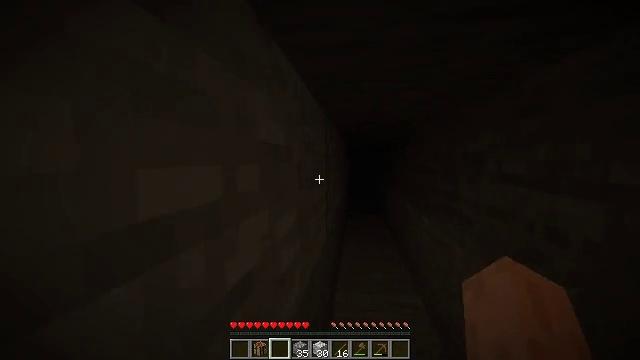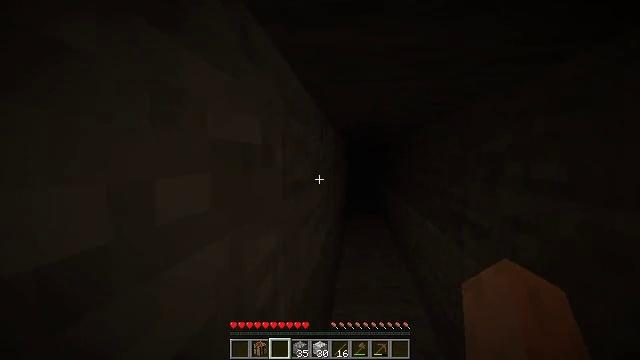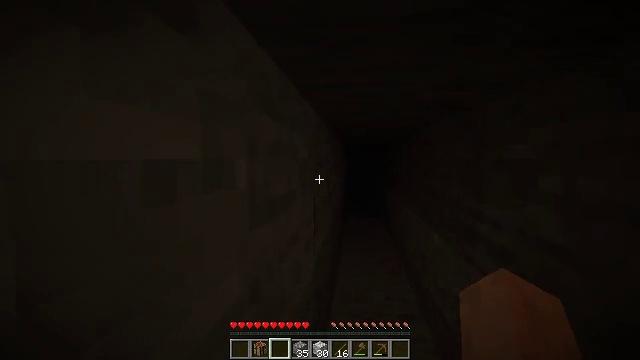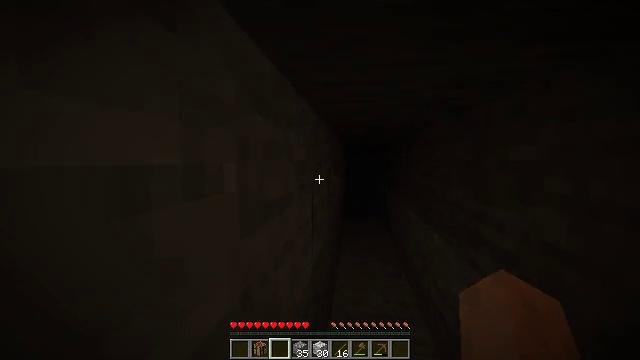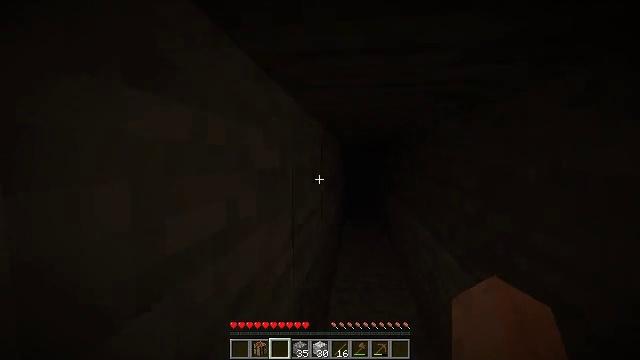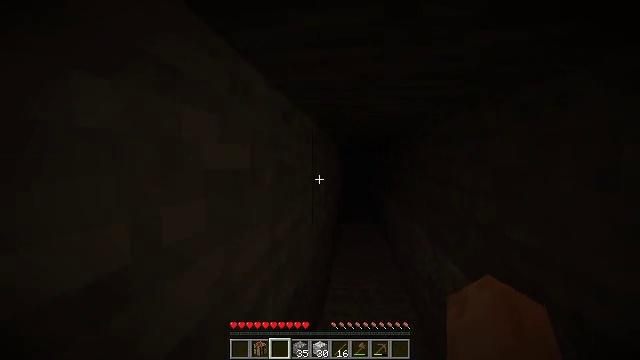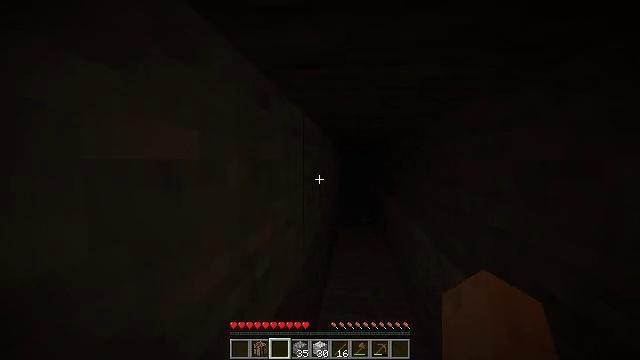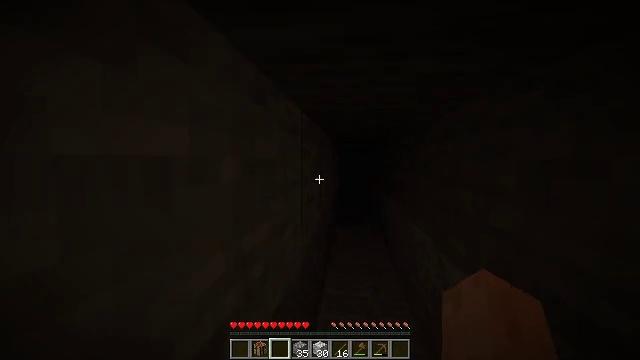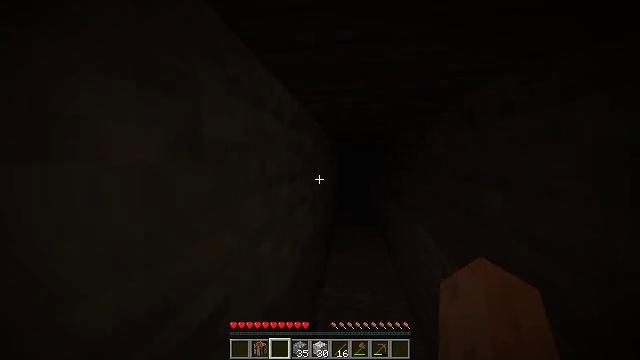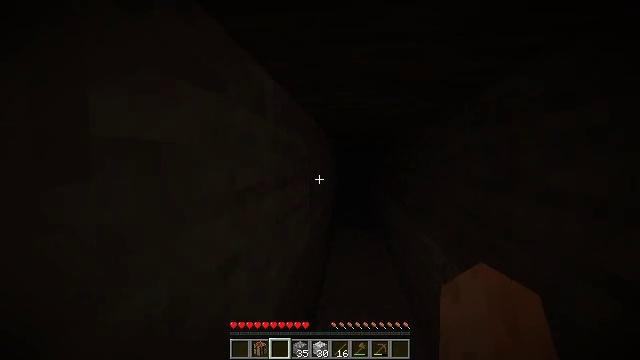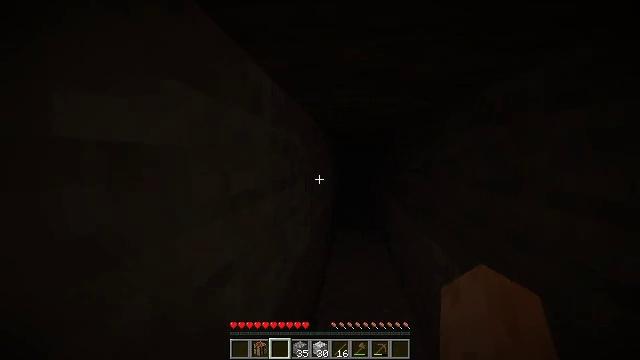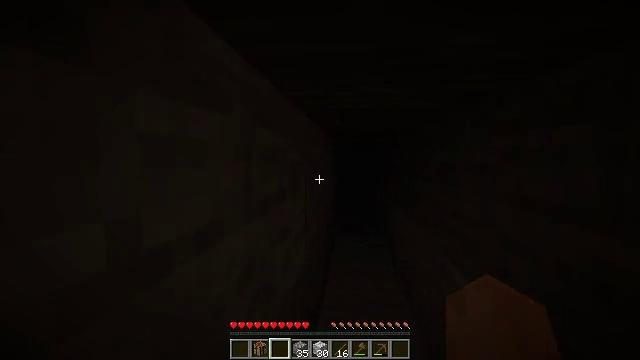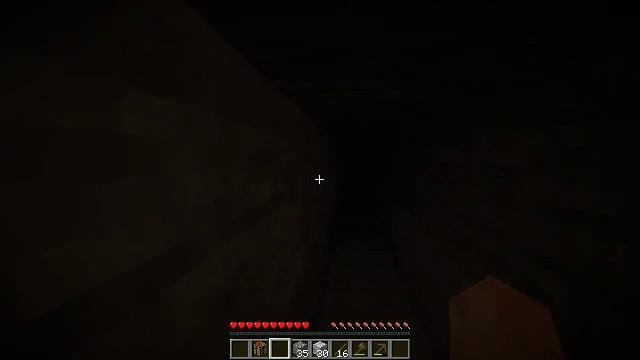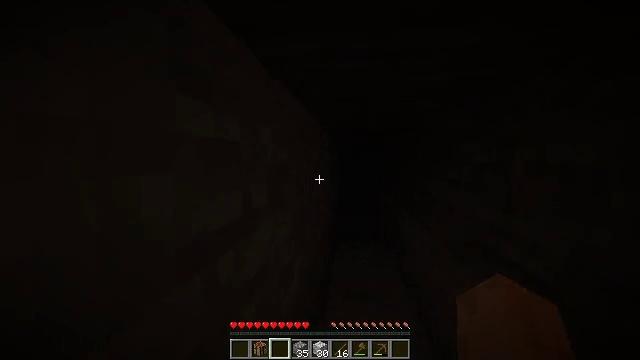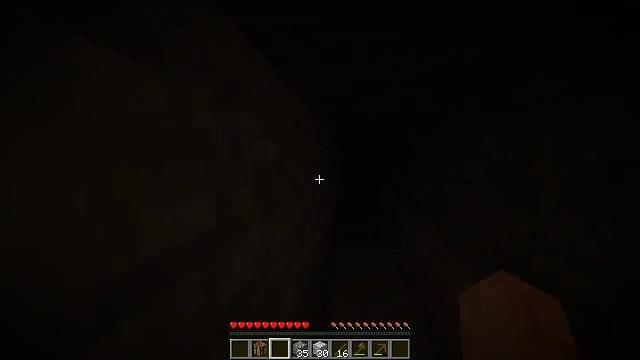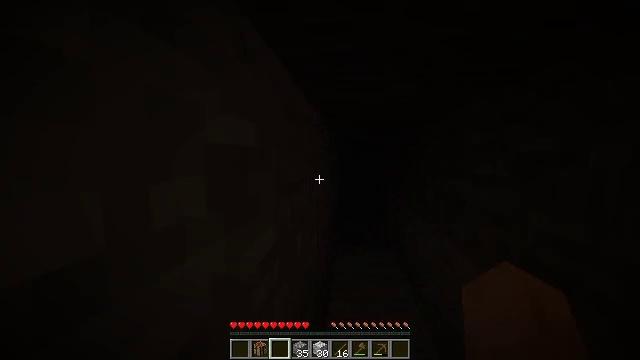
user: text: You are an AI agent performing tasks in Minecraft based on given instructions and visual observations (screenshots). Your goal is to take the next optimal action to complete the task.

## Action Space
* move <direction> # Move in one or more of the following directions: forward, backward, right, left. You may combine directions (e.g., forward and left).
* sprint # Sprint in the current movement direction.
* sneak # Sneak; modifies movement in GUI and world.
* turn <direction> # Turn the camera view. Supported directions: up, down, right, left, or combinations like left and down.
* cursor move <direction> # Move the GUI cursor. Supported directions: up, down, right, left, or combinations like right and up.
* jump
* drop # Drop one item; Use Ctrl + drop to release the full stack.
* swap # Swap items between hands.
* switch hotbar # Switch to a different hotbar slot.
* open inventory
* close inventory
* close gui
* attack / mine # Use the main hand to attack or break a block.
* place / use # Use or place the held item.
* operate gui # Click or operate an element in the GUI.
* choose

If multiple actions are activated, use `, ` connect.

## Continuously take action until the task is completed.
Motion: motion action
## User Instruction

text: Break the furnace to move it.
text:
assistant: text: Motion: move forward
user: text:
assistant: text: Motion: move forward
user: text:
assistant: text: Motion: move forward
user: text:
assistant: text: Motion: move forward
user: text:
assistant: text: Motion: move forward
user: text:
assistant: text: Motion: move forward
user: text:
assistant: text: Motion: move forward
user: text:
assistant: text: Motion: move forward
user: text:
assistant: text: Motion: move forward
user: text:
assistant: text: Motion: move forward
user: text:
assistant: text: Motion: move forward
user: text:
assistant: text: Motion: move forward
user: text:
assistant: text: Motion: move forward
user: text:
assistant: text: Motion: move forward
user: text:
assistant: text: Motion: move forward
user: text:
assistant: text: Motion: move forward
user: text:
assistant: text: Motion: move forward
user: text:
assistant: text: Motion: move forward
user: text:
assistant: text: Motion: move forward
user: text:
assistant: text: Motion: move forward
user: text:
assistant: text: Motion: move forward
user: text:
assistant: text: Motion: move forward
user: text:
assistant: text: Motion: move forward
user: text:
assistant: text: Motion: move forward
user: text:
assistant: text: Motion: move forward
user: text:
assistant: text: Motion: move forward
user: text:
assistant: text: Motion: move forward
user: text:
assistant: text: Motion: move forward
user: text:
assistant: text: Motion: move forward
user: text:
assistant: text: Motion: move forward